Question: I am using phonegap-2.9.0
I copied xml folder from android/example/res/ and paste it into /res
Still i am getting following alert in emulator screen
'''
"[ERROR] Error initializing Cordova: Class not found"
'''
See the screenshot

my index.html code:
'''
<!DOCTYPE html>
<html>
<head>
<meta charset="utf-8" />
<meta name="format-detection" content="telephone=no" />
<meta name="viewport" content="user-scalable=no, initial-scale=1, maximum-scale=1, minimum-scale=1, width=device-width, height=device-height, target-densitydpi=device-dpi" />
<link rel="stylesheet" href="css/jquery.mobile-1.3.1.min.css">
<script src="cordova.js"></script>
<script src="js/jquery.js"></script>
<script src="js/index.js"></script>
<script type="text/javascript" charset="utf-8">
// Wait for device API libraries to load
//
document.addEventListener("deviceready", onDeviceReady, false);
// device APIs are available
//
function onDeviceReady() {
navigator.accelerometer.getCurrentAcceleration(onSuccess, onError);
}
// onSuccess: Get a snapshot of the current acceleration
//
function onSuccess(acceleration) {
alert('Acceleration X: ' + acceleration.x + '
' +
'Acceleration Y: ' + acceleration.y + '
' +
'Acceleration Z: ' + acceleration.z + '
' +
'Timestamp: ' + acceleration.timestamp + '
');
}
// onError: Failed to get the acceleration
//
function onError() {
alert('onError!');
}
</script>
</head>
<body >
<center>
<img src="img/full_logo.png">
</center>
<div style="width:100%;text-align:center">
<input type=button value="Today" onClick="getdata('today');">
</div>
<br/>
</body>
</html>
'''
Please check my html code.
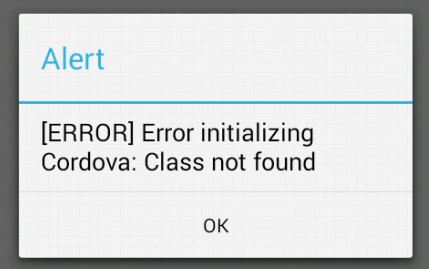
Answer: I think you have not add config.xml file in your project.Here what you should do..
1. Create a new folder name 'xml' in the res directory of your project
2. go to the lib/android/framework/res/xml directory of the Phonegap folder then copy the config.xml file to your project's xml folder.
I hope this will do for you